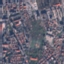
Land use / land cover class: Residential